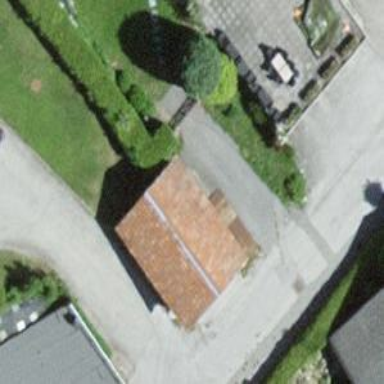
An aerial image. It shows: Residential building.